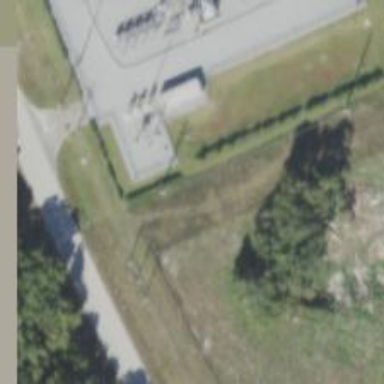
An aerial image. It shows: Power pole.